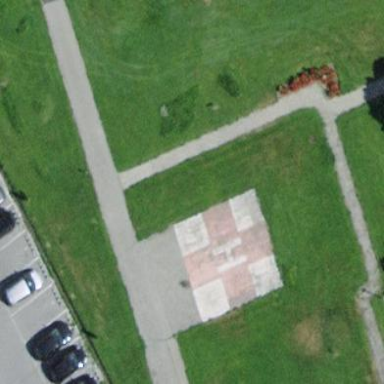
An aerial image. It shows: Image of helipad at airport.